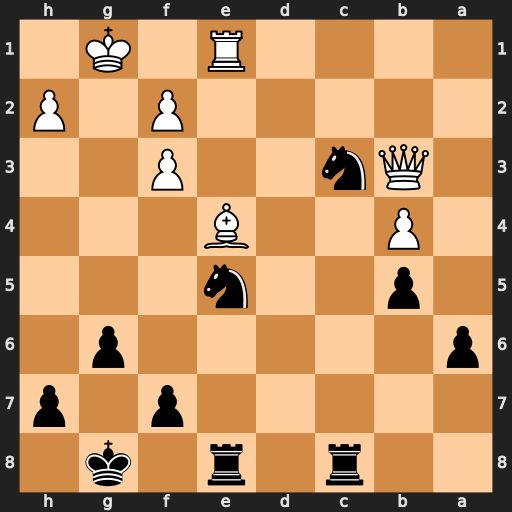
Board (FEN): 2r1r1k1/5p1p/p5p1/1p2n3/1P2B3/1Qn2P2/5P1P/4R1K1
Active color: b
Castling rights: -
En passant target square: -
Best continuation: Nxf3+ Bxf3 Rxe1+